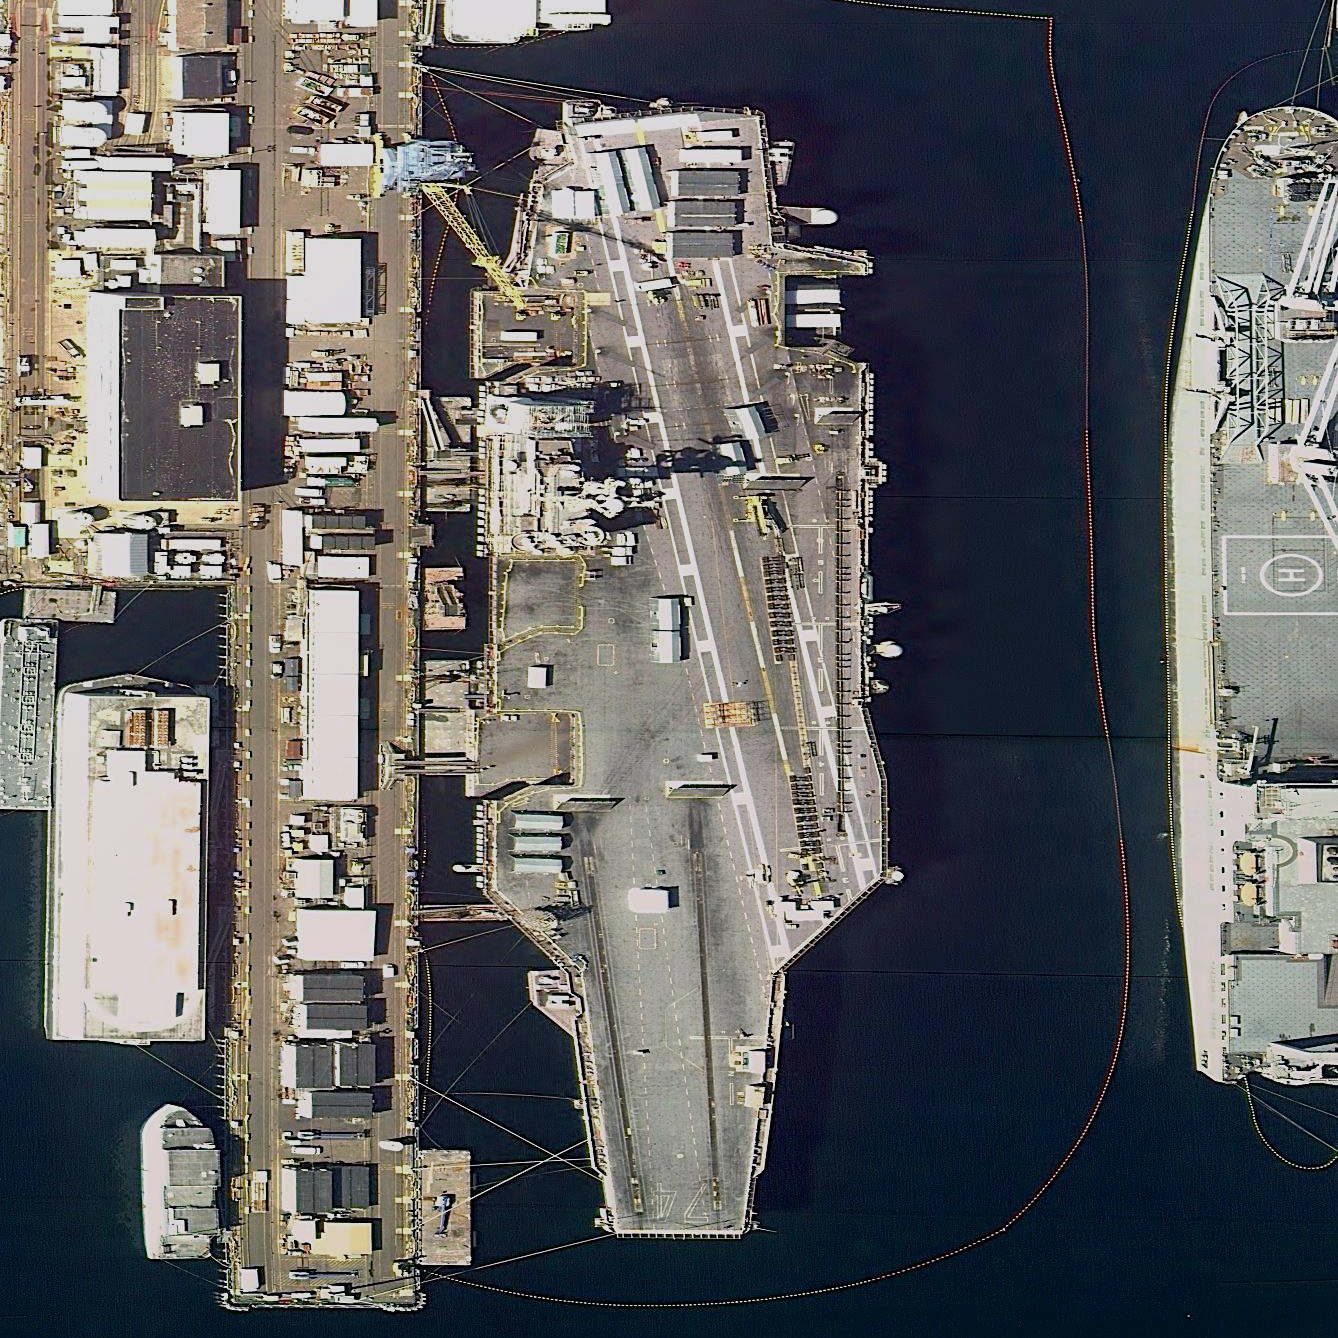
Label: aircraft_carrier